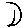
Label: moon